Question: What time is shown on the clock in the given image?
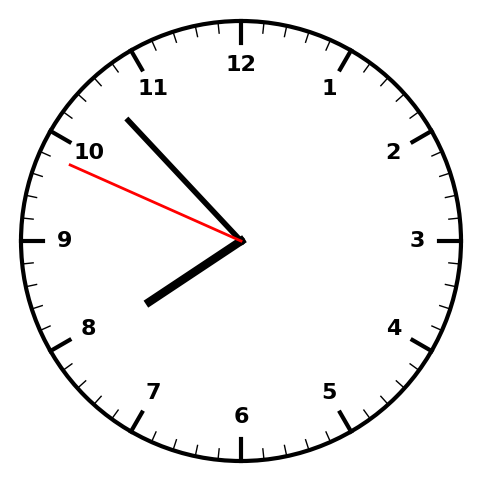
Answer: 07:52:49